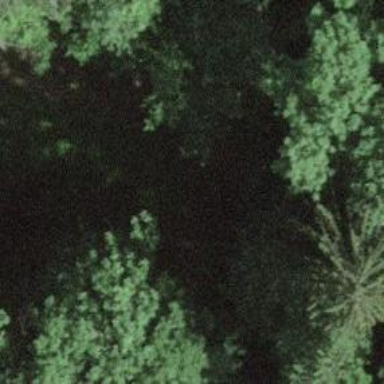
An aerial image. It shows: Culvert tunnel.